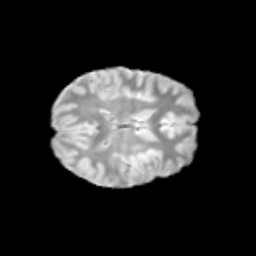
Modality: T2w
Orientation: axial
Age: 11
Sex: female
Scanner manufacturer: siemens
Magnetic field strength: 3 T
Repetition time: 3.8 s
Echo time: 0.07 s